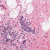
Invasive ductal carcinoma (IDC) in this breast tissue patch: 0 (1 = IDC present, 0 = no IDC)